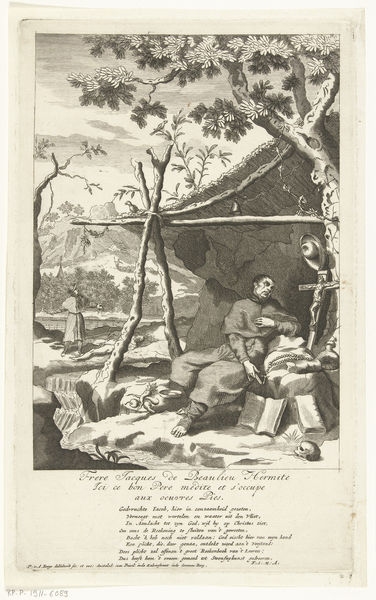
Titel: Jacob de Beaulieu als heremiet zittend in een hut
Künstler: Pieter van den Berge
Standort: Amsterdam
Institution: Rijksmuseum
Schlagwörter: wooden, wood, man, cross, tent, sticks